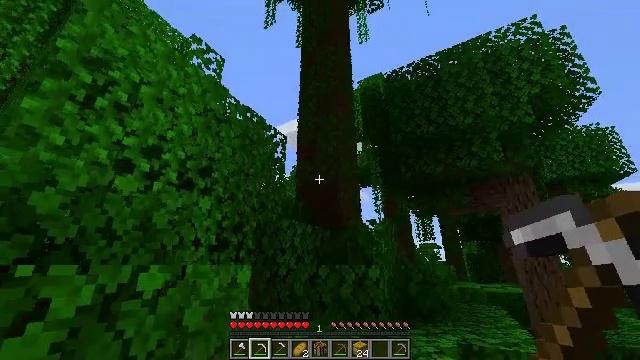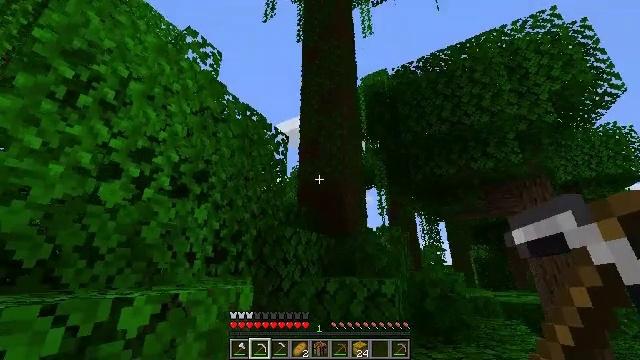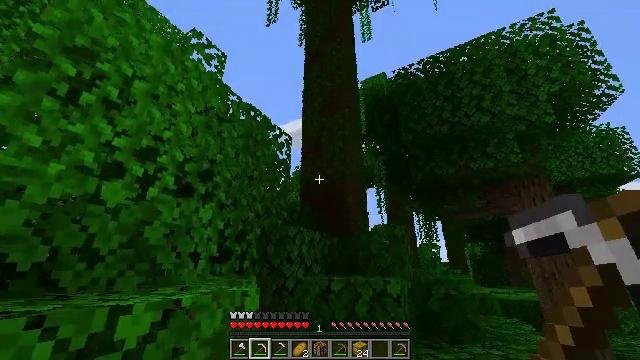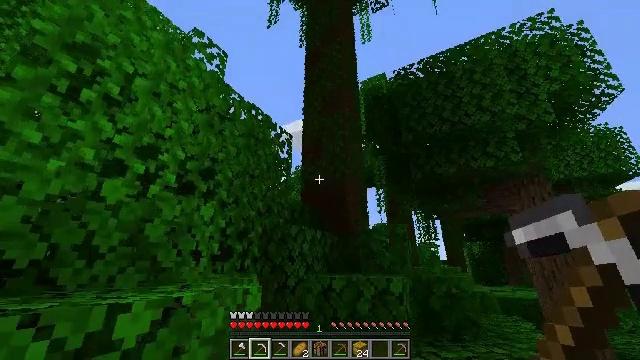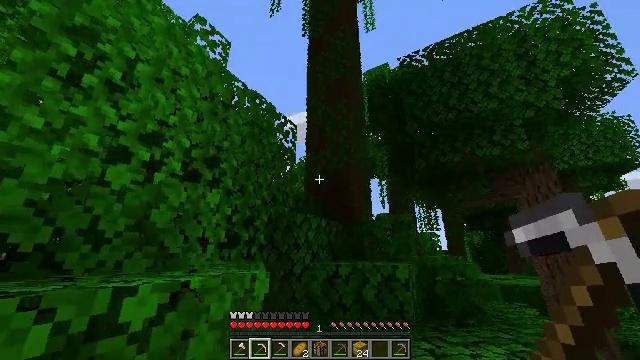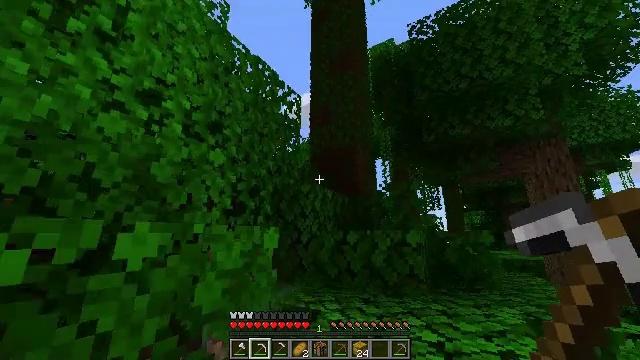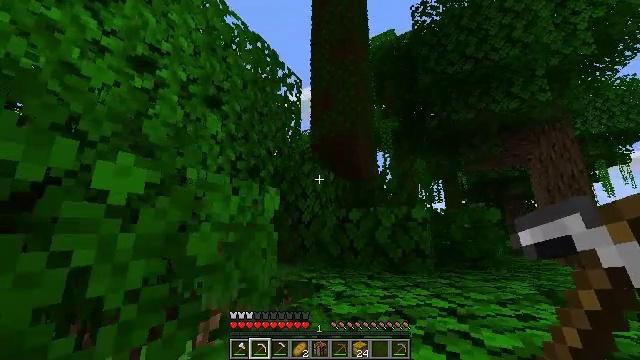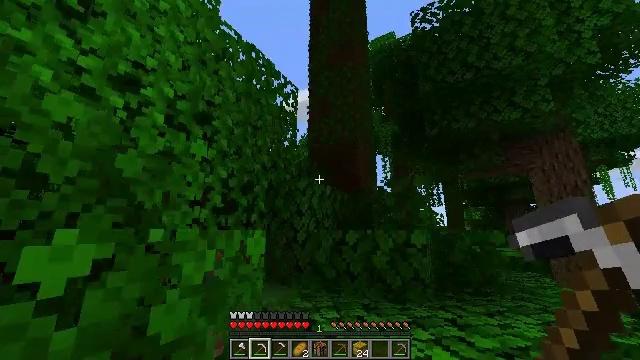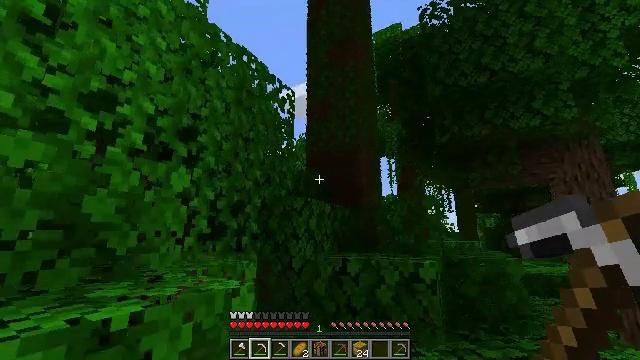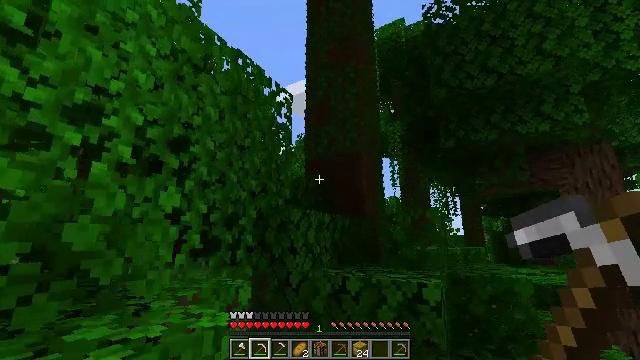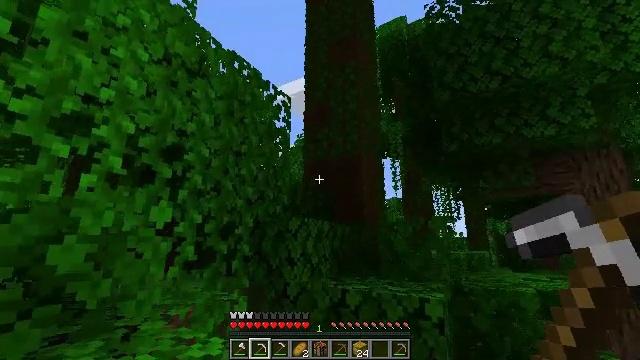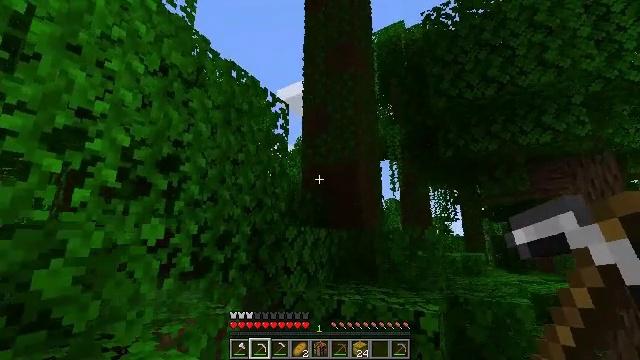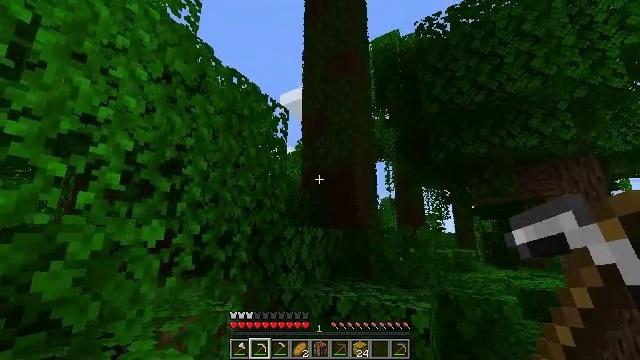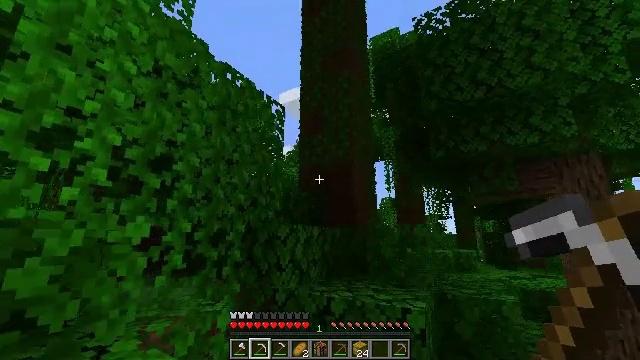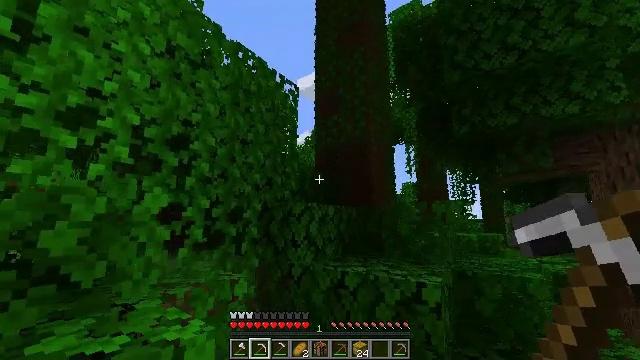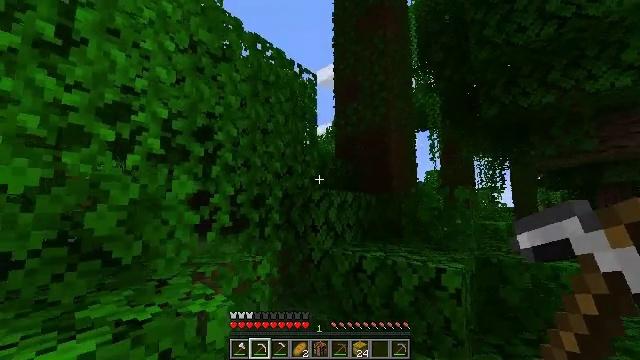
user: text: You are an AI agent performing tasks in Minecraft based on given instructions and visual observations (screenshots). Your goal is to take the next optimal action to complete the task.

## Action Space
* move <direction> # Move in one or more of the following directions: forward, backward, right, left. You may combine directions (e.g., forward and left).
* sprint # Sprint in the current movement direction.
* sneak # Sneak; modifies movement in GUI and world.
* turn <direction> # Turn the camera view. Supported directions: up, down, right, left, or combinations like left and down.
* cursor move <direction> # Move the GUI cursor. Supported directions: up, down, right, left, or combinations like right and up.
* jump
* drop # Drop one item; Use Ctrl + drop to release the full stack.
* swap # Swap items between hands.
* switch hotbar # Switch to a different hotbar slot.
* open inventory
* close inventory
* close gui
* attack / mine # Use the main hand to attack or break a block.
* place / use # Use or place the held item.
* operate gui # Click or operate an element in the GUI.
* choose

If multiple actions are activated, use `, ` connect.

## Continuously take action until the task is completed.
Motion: motion action
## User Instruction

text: Break the jungle leaves with your hand or shears.
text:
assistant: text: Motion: move forward, sprint, jump
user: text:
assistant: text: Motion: move forward, sprint, jump
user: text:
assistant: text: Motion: move forward, sprint, jump
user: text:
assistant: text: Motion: move forward, sprint, turn down, jump
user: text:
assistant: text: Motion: move forward, sprint, turn down, jump
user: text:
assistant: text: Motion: move forward, sprint, jump
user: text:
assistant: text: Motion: move forward and move right, sprint, jump
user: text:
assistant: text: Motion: move forward and move right, sprint, jump
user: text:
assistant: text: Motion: move forward and move right, sprint, jump
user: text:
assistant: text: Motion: move forward and move right, sprint, jump
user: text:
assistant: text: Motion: move forward and move right, sprint, jump
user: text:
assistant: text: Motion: move forward and move right, sprint, jump
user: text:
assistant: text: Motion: move forward and move right, sprint, jump
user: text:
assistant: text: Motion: move forward and move right, sprint, turn left and down, jump
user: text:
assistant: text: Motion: move forward and move right, sprint, turn left and down, jump
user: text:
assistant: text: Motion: move forward and move right, sprint, jump
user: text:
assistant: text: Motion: move forward and move right, sprint, jump
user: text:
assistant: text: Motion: move forward and move right, sprint, jump
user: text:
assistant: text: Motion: move forward, sprint, jump
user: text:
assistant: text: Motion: move forward, sprint, turn left and down, jump
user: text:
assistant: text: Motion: move forward, sprint, turn left, jump
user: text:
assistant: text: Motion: move forward, sprint, jump
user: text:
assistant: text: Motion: move forward, sprint, jump
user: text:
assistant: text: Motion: move forward, sprint, jump
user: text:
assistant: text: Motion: move forward, sprint, jump
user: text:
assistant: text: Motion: move forward, sprint, jump
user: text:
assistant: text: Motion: move forward, sprint, jump
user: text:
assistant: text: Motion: move forward and move right, sprint, jump
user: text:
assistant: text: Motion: move forward and move right, sprint, jump
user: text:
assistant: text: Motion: move forward and move right, sprint, jump